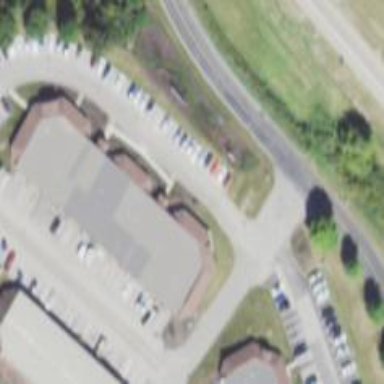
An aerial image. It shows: Commercial building.